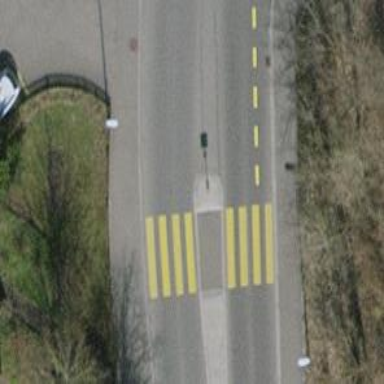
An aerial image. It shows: Kerb barrier.